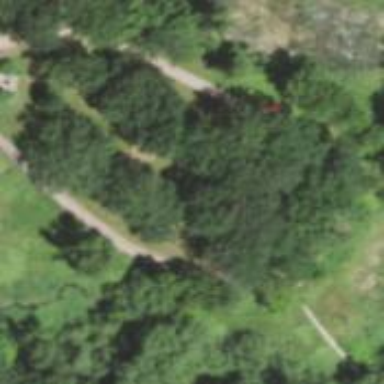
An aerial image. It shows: Disc golf basket.